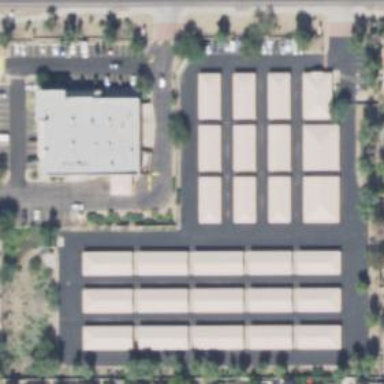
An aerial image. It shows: Storage rental shop.